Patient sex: M
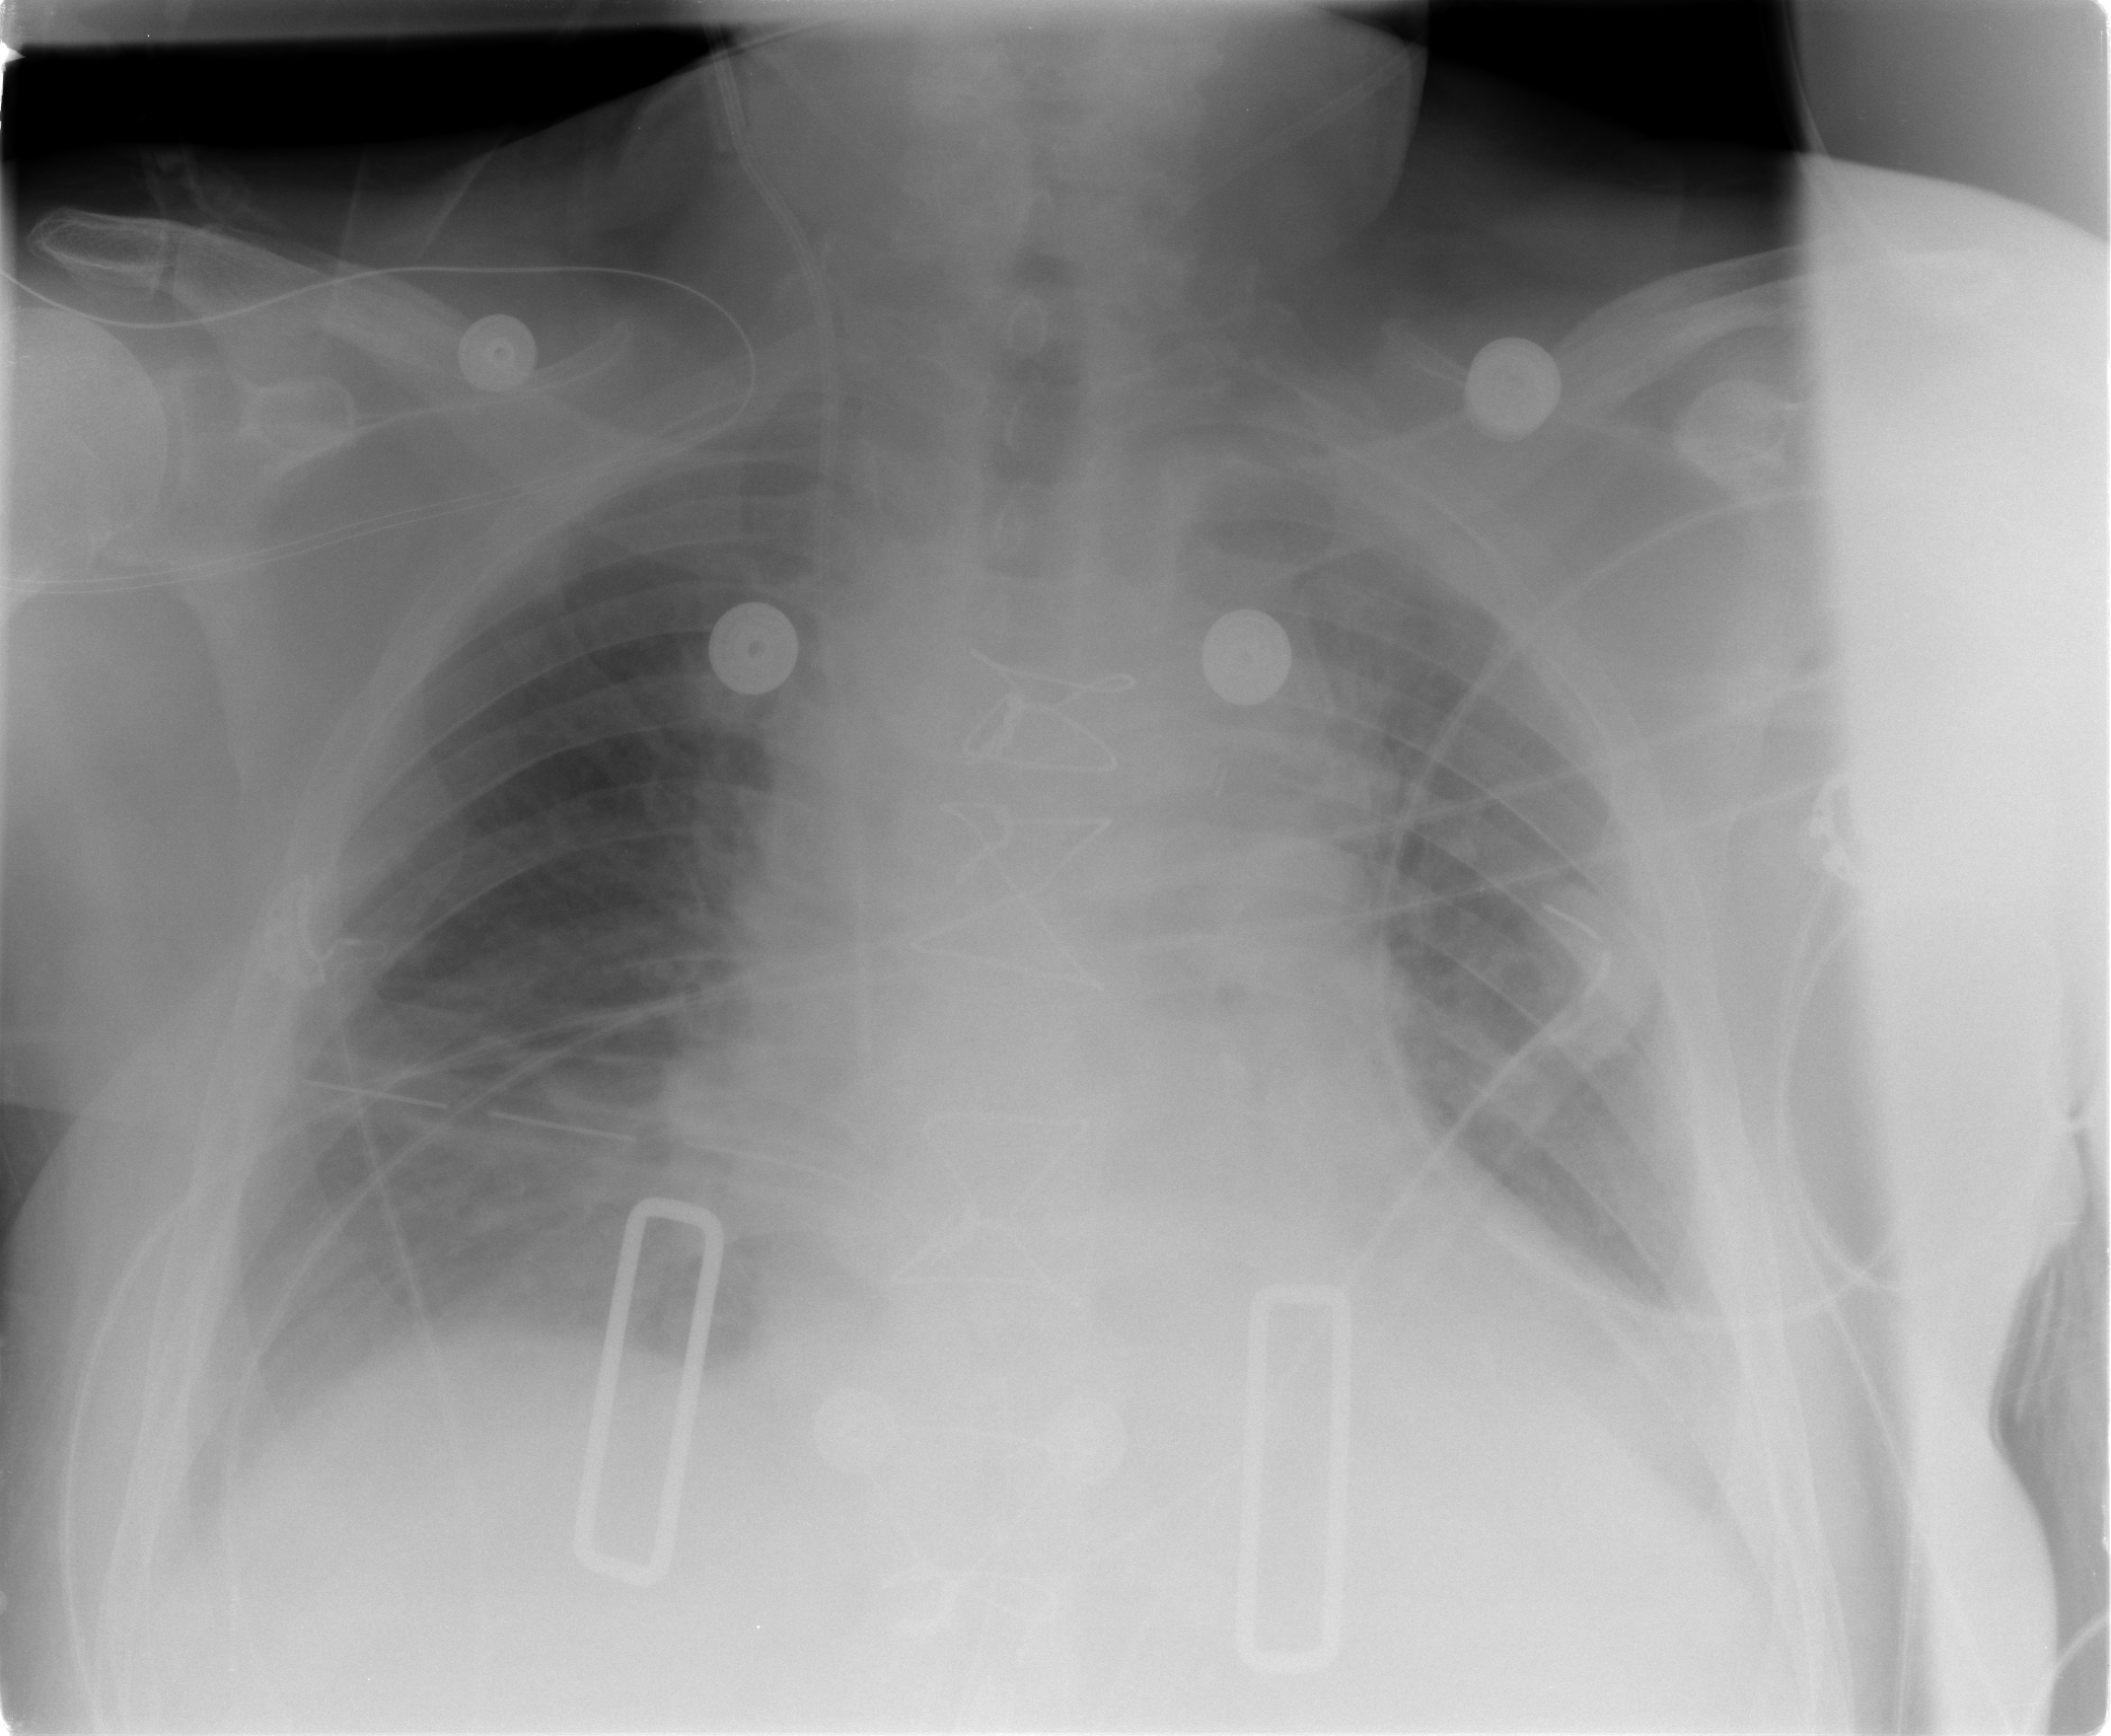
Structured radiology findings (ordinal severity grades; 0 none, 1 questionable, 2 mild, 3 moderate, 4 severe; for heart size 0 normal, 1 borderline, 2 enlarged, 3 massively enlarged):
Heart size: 2
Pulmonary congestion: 3
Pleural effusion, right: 2
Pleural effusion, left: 2
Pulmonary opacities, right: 0
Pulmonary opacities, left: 0
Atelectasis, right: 2
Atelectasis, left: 2